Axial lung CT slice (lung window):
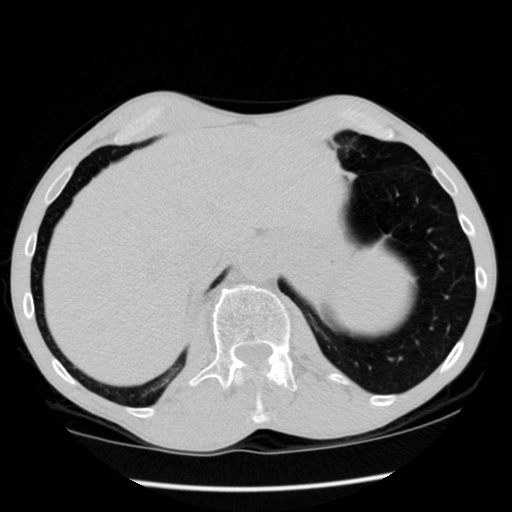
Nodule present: no